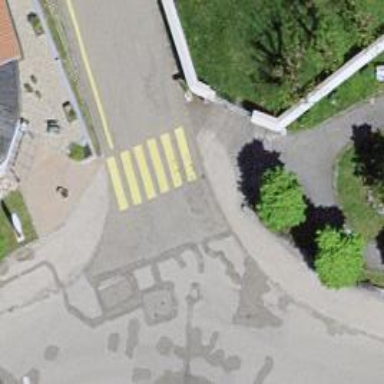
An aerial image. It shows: Uncontrolled zebra crossing.